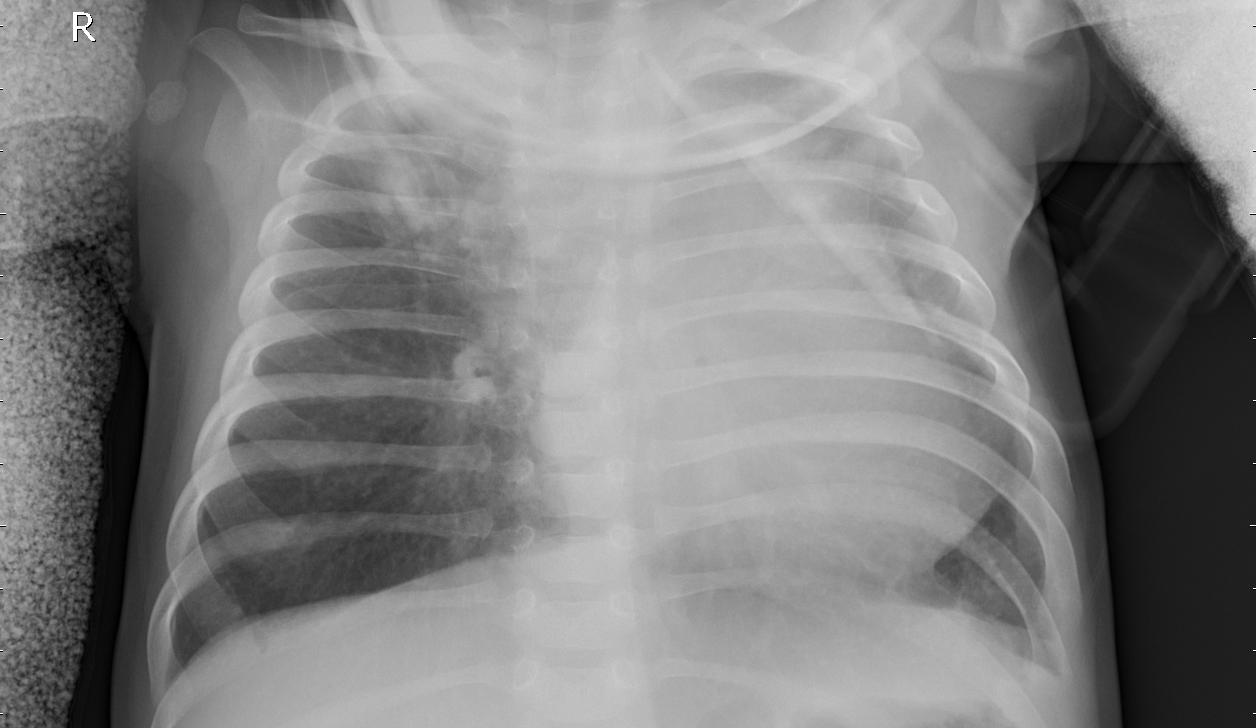
Diagnosis: PNEUMONIA